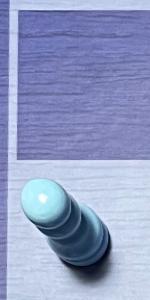
Label: Pawn_White